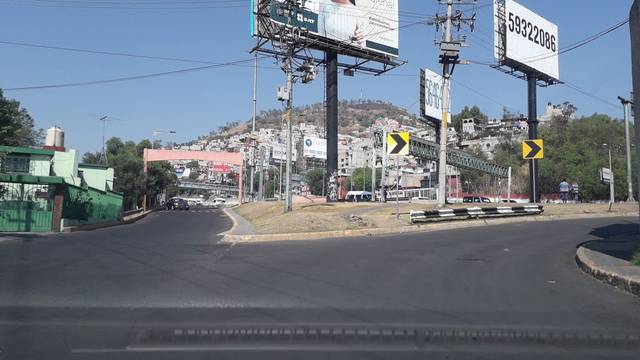
Region: Mexico
Coordinates: 19.511, -99.103